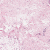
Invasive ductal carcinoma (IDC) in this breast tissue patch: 0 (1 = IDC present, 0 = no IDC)